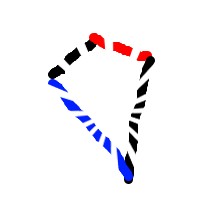
Shape: kite